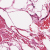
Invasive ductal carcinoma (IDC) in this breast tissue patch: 0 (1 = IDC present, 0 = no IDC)